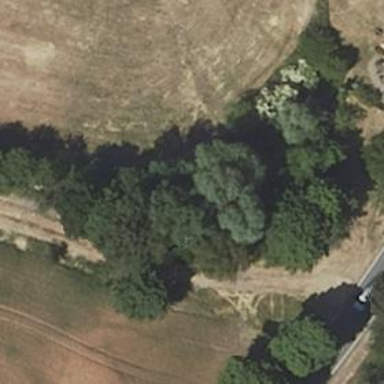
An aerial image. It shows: Row of deciduous broadleaved trees.